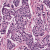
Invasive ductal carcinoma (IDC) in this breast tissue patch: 1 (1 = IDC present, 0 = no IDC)